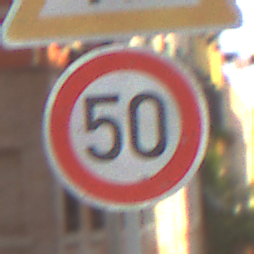
Verkehrszeichen: Geschwindigkeit50
Zusatzzeichen oben: EinseitigVerengteFahrbahnLinks
Umgebung: Outdoor, Urban
Tageszeit: Midday
Wetter: Clear
Licht: Natural
Jahreszeit: NotSpecified
Kontrast: HighContrast